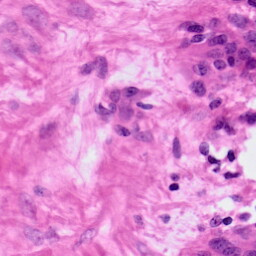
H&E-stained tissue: Ovarian